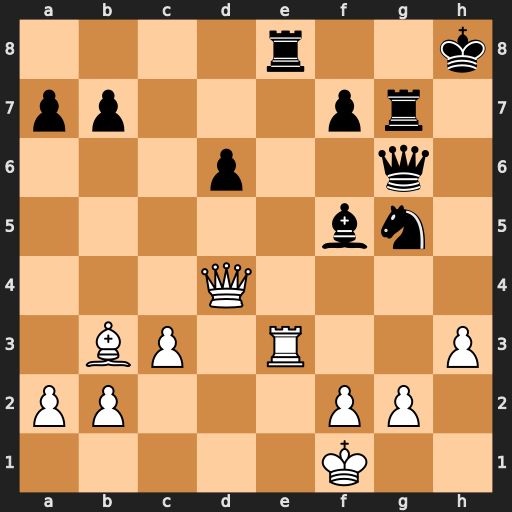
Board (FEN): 4r2k/pp3pr1/3p2q1/5bn1/3Q4/1BP1R2P/PP3PP1/5K2
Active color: w
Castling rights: -
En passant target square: -
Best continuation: Rxe8+ Kh7 Qh4+ Qh6 Rh8+ Kxh8 Qxh6+